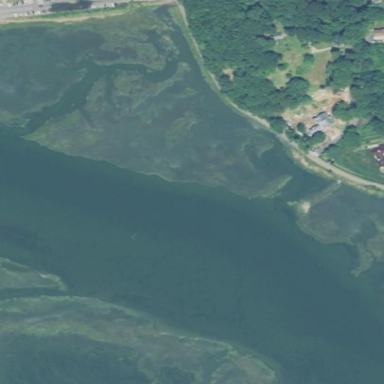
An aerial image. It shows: Tidal wetland with tidal flats.